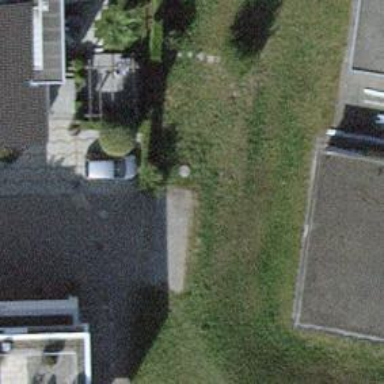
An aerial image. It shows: Residential road surfaced with paving stones.